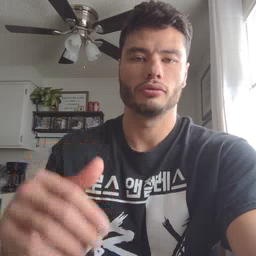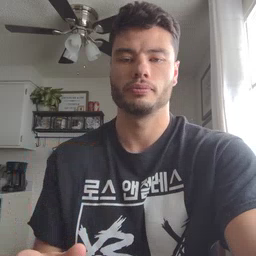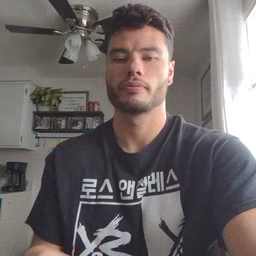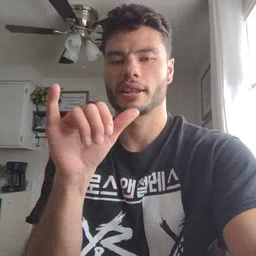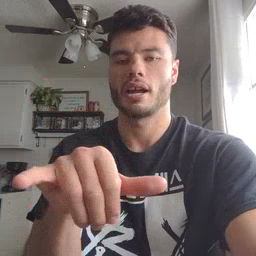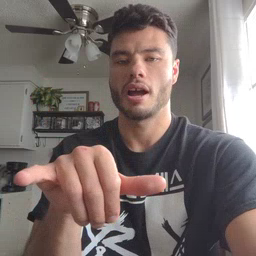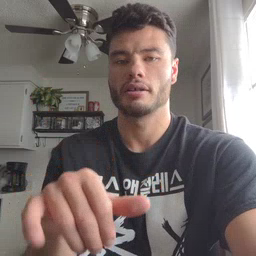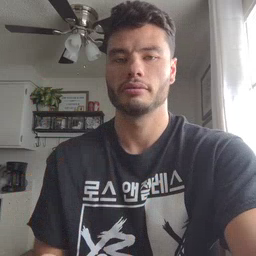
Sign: that